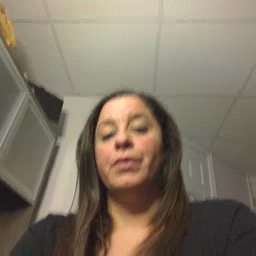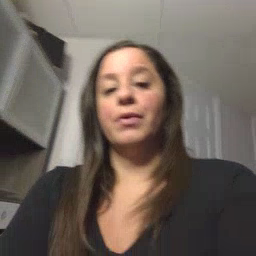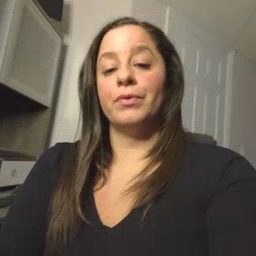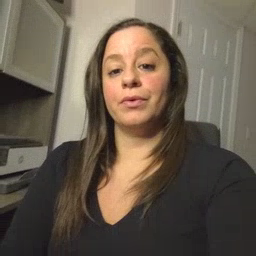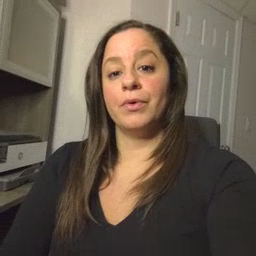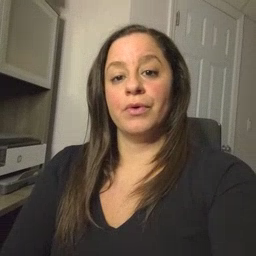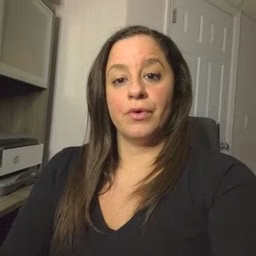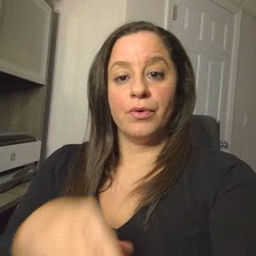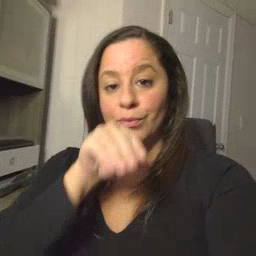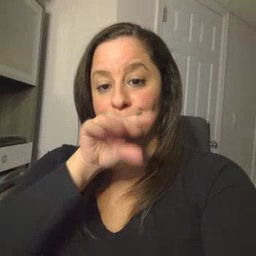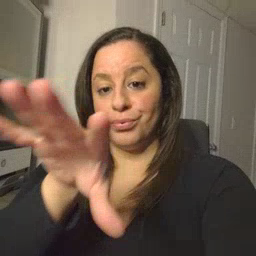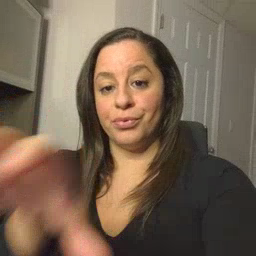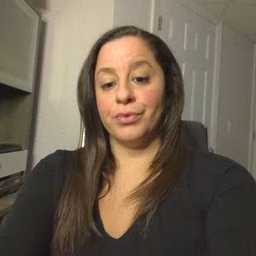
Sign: blow